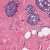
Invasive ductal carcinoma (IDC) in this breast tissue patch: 0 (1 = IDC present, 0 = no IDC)